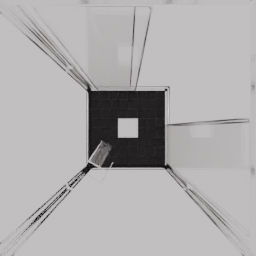
Label: appliances